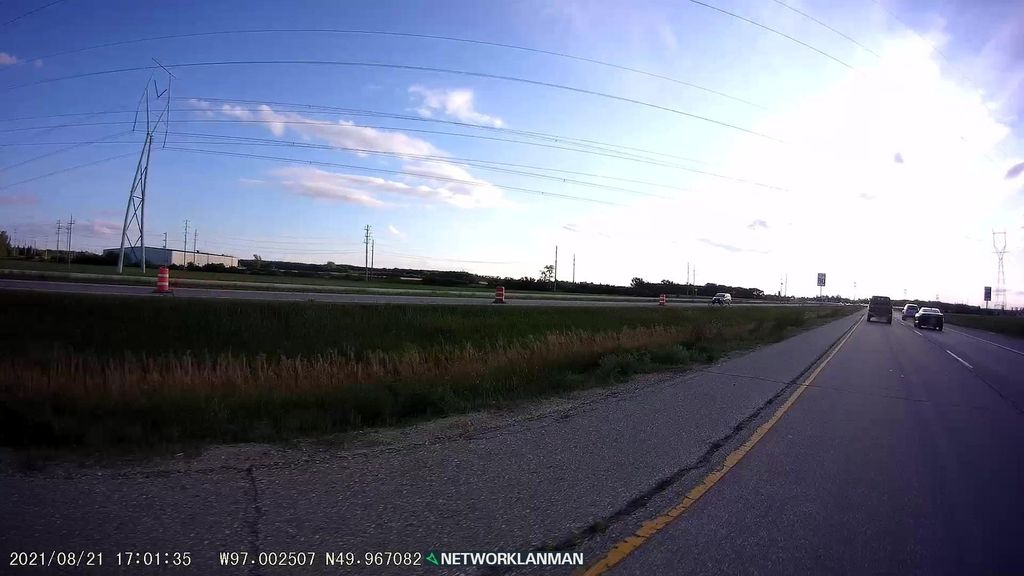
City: winnipeg